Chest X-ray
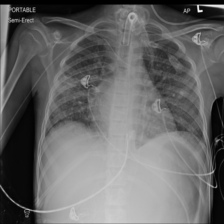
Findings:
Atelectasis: negative
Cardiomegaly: negative
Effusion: positive
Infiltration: positive
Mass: negative
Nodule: positive
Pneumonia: negative
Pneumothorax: negative
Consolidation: negative
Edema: negative
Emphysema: negative
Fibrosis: negative
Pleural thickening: negative
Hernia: negative